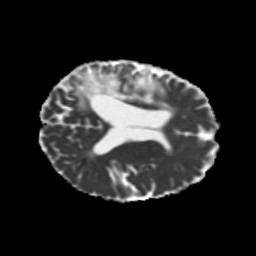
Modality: MD
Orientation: axial
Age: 69
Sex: female
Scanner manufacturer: siemens
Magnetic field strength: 3 T
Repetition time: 5.25 s
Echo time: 0.08 s